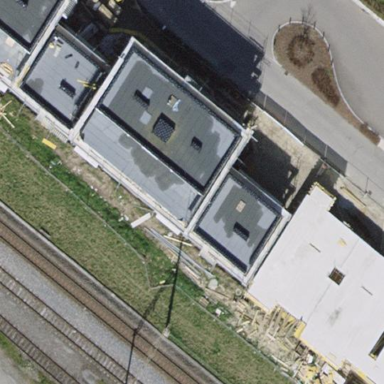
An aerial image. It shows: Terrace building with flat roof.